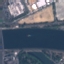
Land use / land cover: River